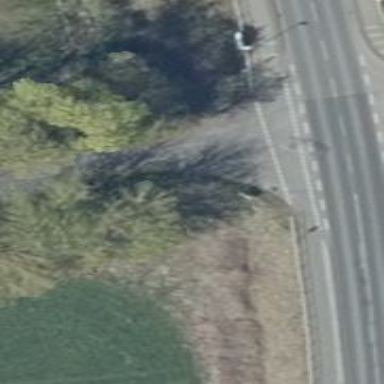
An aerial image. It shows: Row of deciduous broadleaved trees.